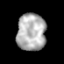
Tissue: prostate
Cell type: T cells
Senescence score: 0.3136
Nuclear area (px): 1058
Mean DAPI intensity: 176.418